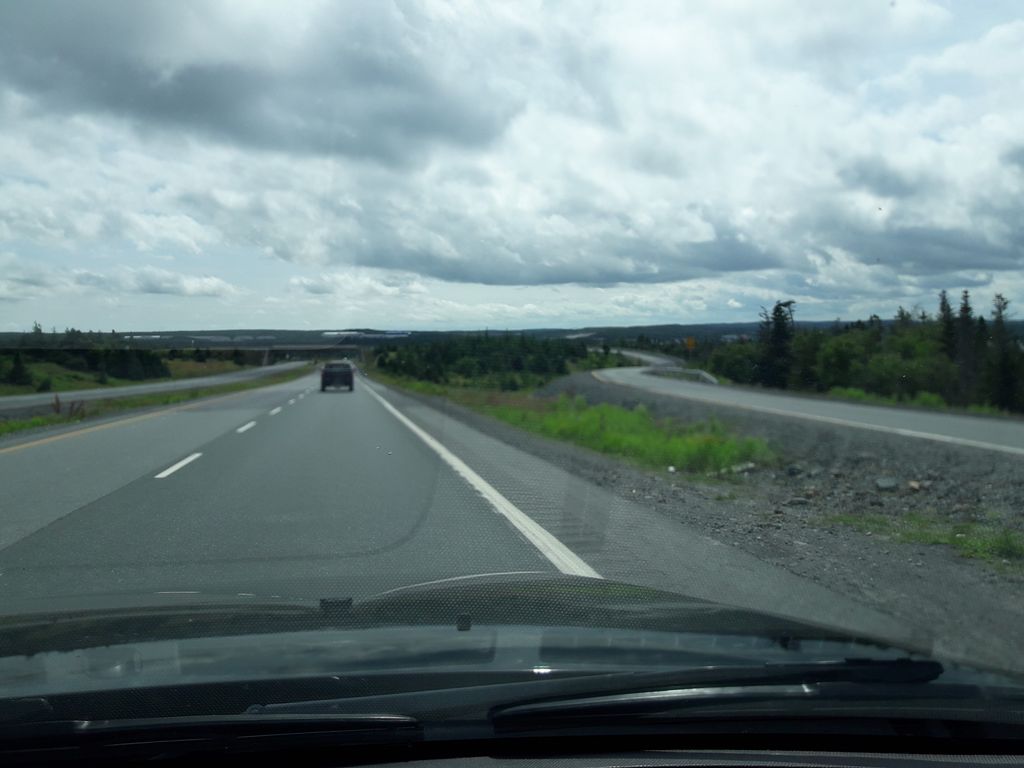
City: st_johns